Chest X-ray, AP view. Patient: 18 years old, sex M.
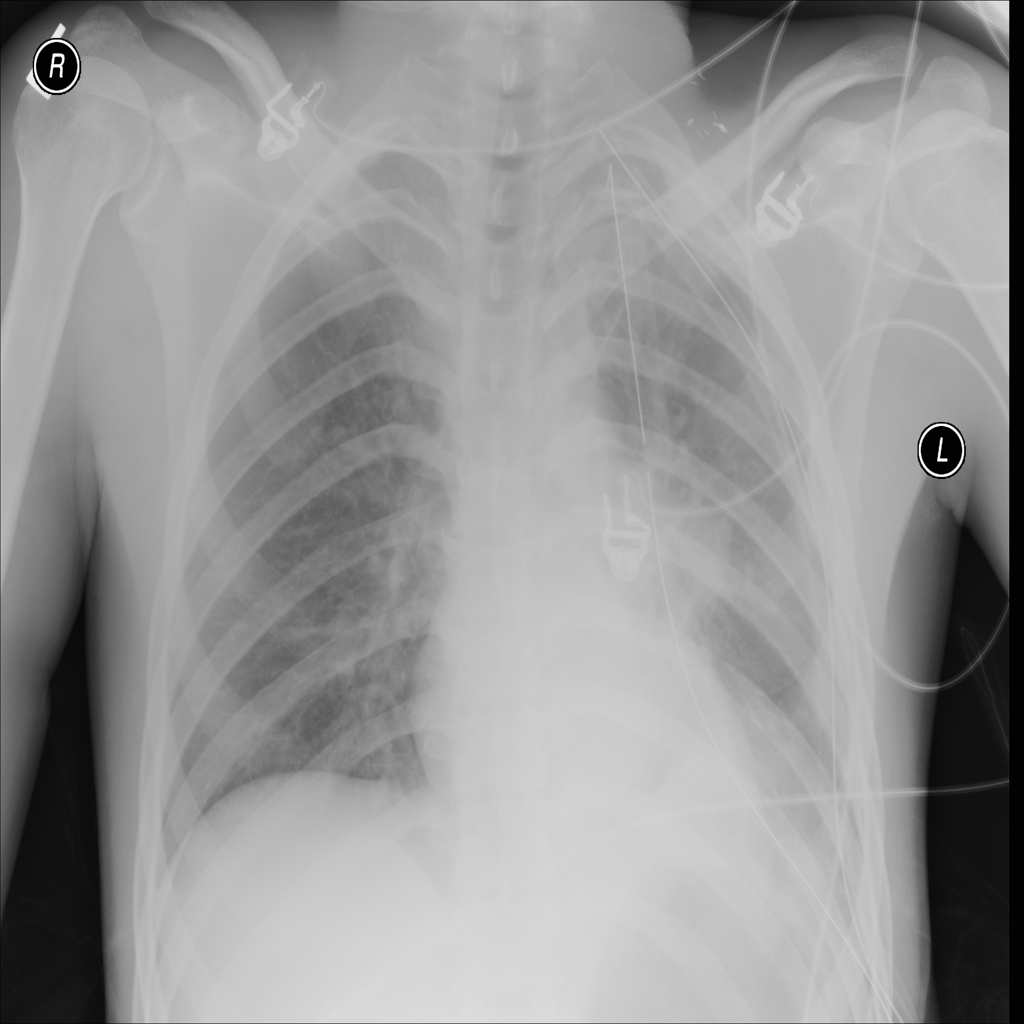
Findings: Atelectasis, Effusion, Infiltration, Mass